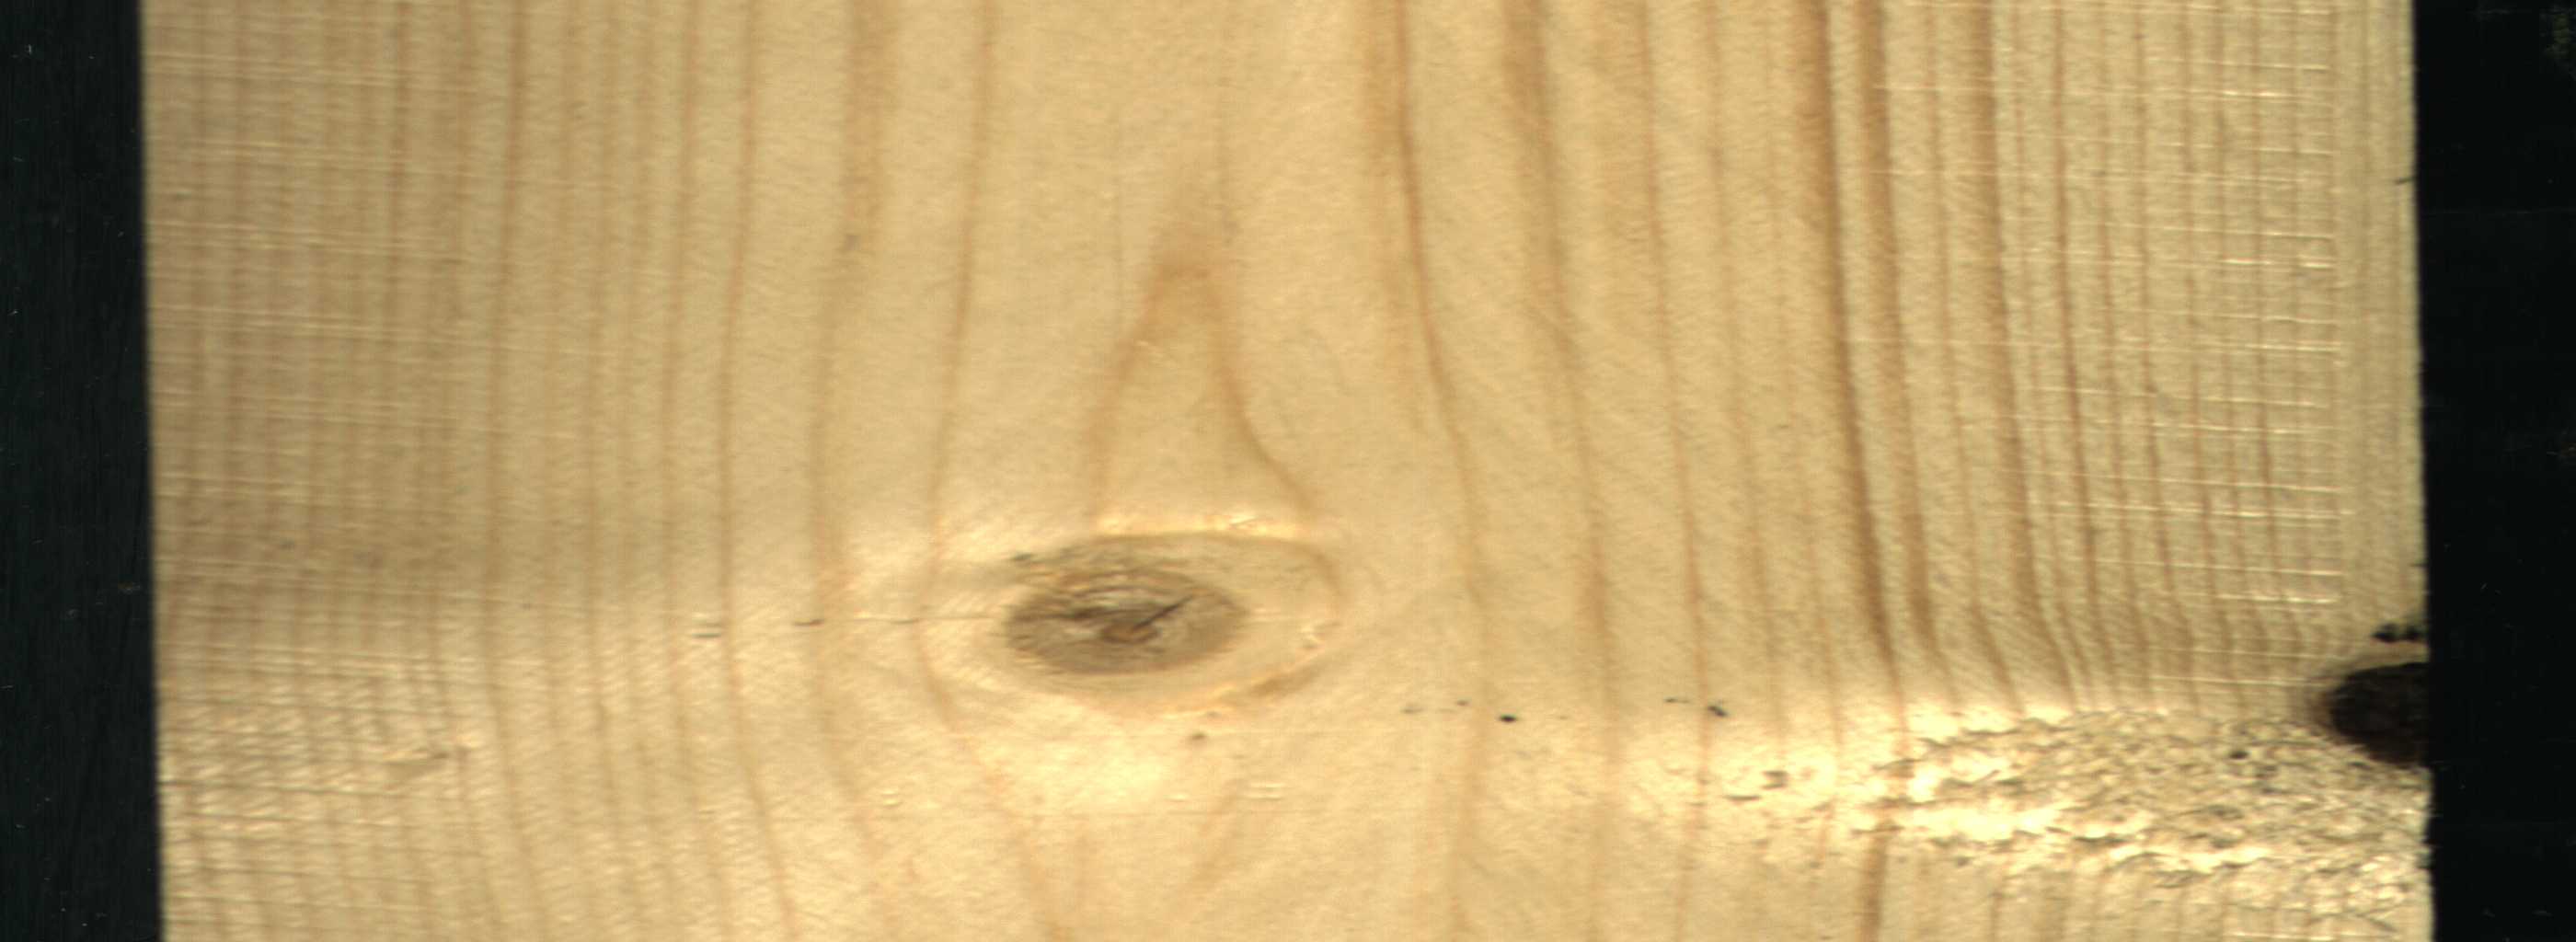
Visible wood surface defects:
Knot_missing
Live_Knot